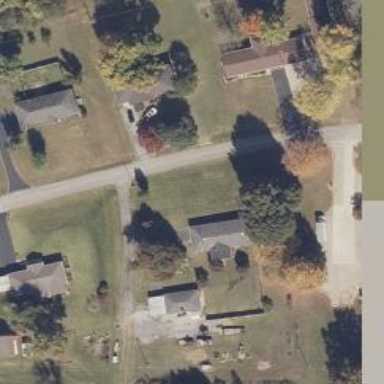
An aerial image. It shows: Driveway.